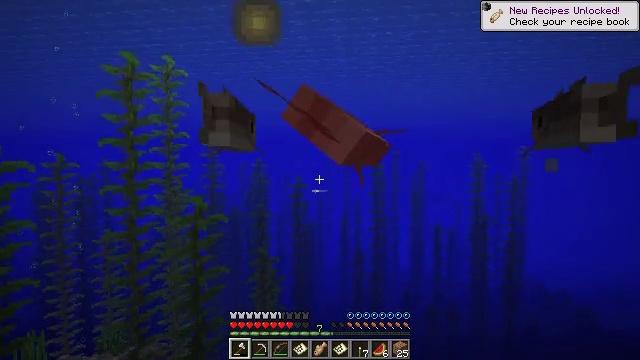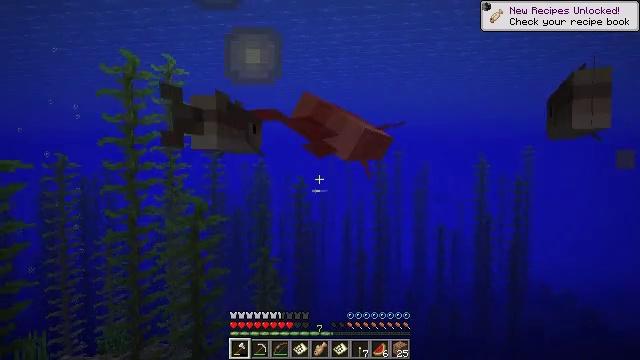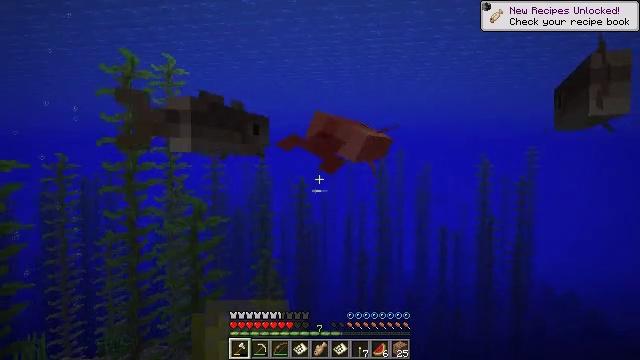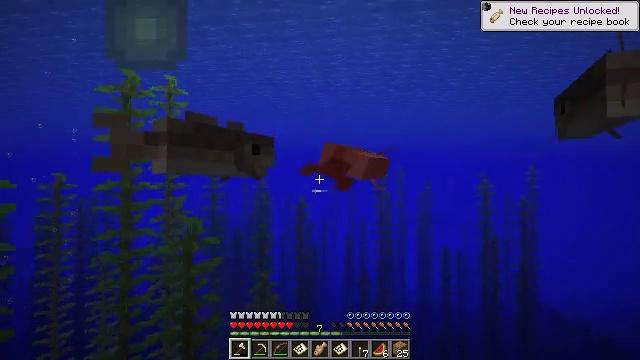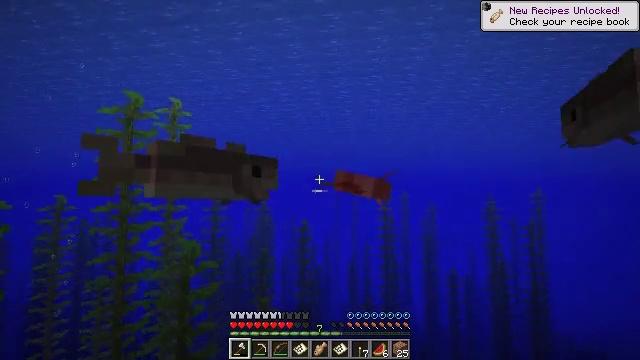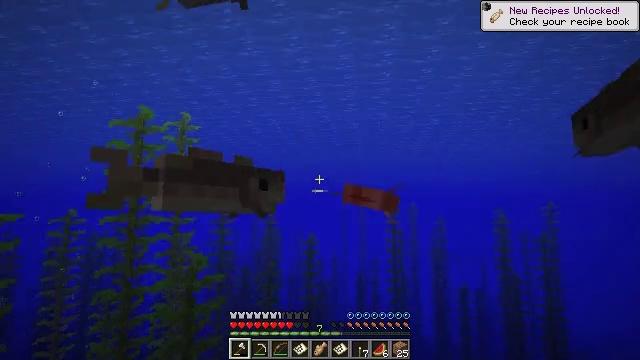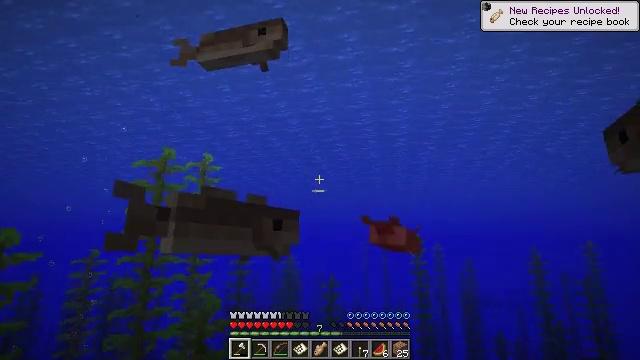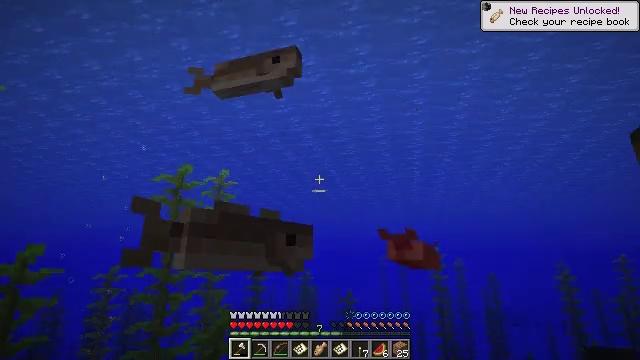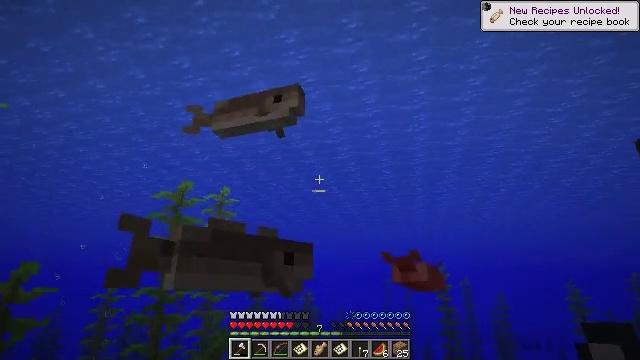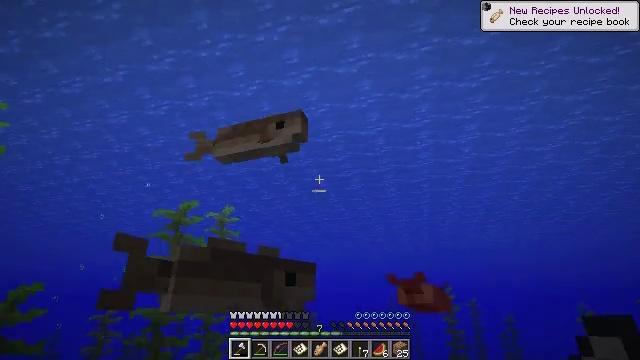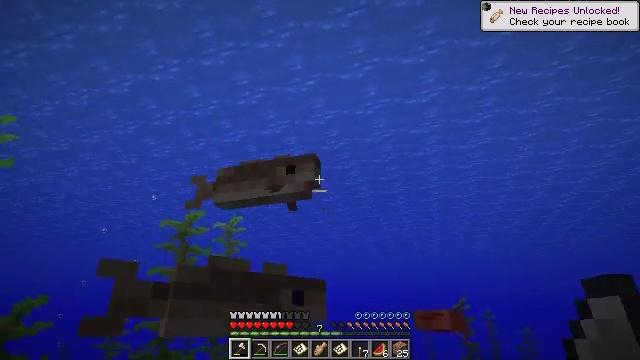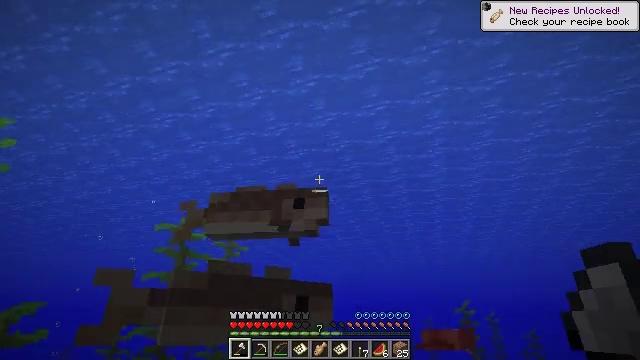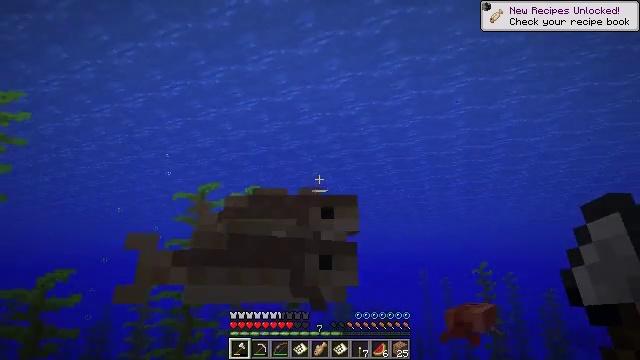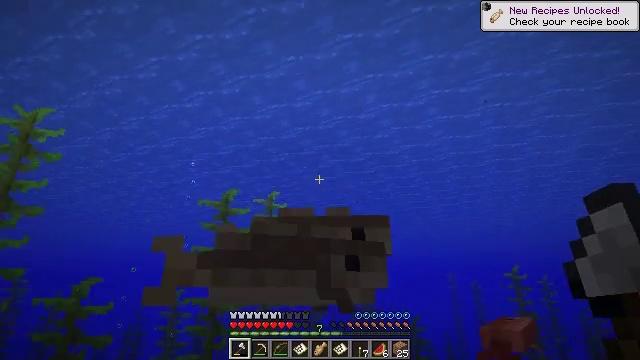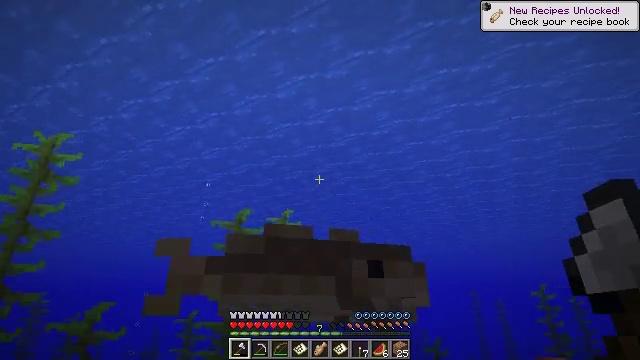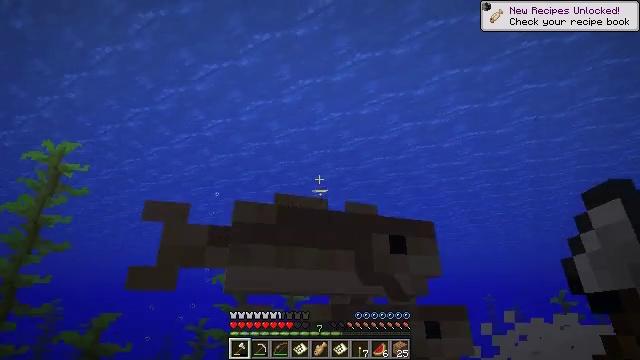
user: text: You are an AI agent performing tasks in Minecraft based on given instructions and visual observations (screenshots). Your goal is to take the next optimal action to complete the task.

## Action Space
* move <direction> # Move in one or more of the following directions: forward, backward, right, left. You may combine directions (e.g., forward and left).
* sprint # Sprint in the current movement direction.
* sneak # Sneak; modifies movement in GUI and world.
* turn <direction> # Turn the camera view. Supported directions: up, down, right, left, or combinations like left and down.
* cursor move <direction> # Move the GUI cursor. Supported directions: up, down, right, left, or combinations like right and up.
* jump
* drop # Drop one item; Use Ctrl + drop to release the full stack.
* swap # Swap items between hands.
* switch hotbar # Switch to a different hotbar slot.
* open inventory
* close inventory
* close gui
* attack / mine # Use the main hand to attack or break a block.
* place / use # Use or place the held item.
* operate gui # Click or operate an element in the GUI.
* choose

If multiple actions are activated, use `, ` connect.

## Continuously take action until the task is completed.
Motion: motion action
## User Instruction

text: Kill the cod.
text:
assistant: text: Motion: move forward
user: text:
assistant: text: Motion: move forward
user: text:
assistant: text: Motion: move forward, turn up
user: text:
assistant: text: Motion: move forward, turn up
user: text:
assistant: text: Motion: move forward, turn left and up
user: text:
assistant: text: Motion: move forward and move right, turn left and up
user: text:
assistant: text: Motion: move forward and move right, turn left and up
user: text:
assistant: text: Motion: move forward, turn up
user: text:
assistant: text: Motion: move forward, turn up, jump
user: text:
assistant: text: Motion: move forward, turn left and up, jump
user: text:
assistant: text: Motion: move forward, jump
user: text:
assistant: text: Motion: move forward, turn left and down, jump
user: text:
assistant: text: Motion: move forward, turn left, jump
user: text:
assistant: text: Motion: move forward, turn left and up
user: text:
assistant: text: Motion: move forward, turn left
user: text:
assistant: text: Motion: move forward, turn down
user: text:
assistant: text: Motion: move forward, turn right and down, attack / mine
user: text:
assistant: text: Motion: move forward, turn right and down, attack / mine
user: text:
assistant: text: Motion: move forward, turn right and down, attack / mine
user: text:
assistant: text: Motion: move forward, turn right and down, attack / mine
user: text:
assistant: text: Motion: move forward, turn up
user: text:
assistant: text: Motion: no_op